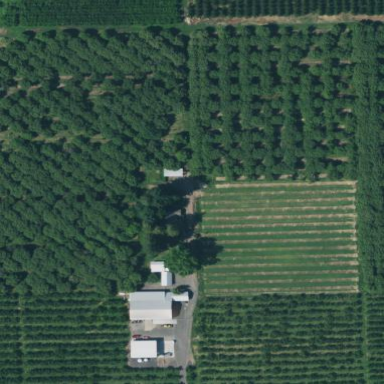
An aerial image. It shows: Orchard with deciduous broadleaved trees.